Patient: sex F, age 59
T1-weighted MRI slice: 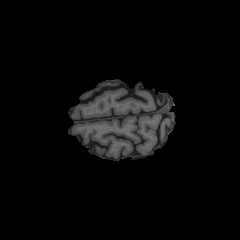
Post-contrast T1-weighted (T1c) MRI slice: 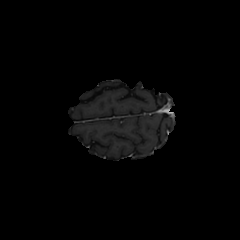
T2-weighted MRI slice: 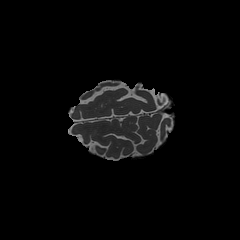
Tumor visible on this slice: no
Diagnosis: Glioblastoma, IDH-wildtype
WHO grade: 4